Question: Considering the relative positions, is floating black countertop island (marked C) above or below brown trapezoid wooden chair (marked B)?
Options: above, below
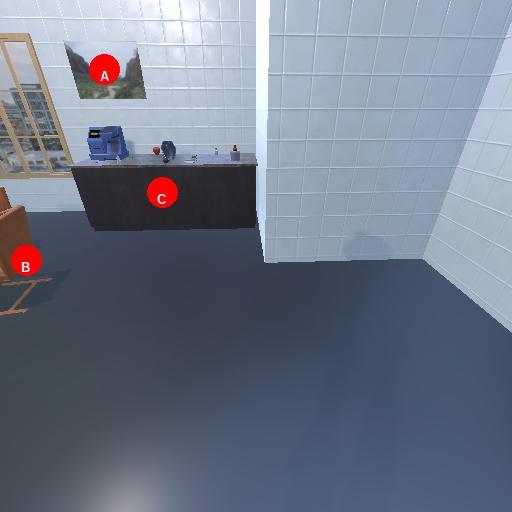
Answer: above